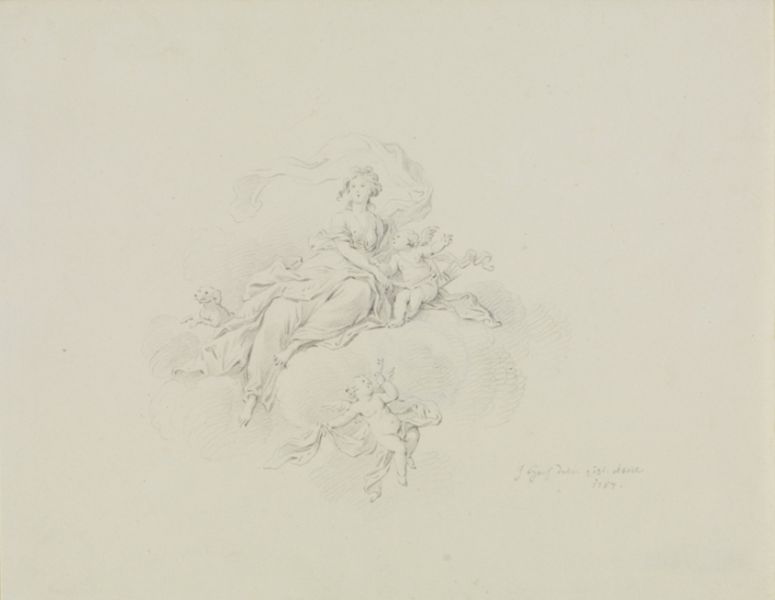
Titel: Vignette: Weiblicher Genius auf Wolken, mit zwei Putten und Hund
Künstler: Johann Jakob Hoch
Standort: Karlsruhe
Institution: Staatliche Kunsthalle Karlsruhe
Schlagwörter: akt, blätter, fuß, gemälde, himmel, nackt, rubens, schatten, weiß, wolken, sitzen, brust, busen, elegant, frau, grau, hell, kleid, schwarz, skizze, zeichnung, dame, hund, schal, schleier, tier, tuch, wolke, jung, arm, band, barock, blass, falten, hände, signatur, wind, gewand, sitzend, stoff, familie, kind, mutter, musik, hübsch, locken, zart, kinder, engel, engelchen, putte, putto, brüste, füße, schrift, liegen, studie, fahne, klein, monochrom, romantik, luft, wehen, weib, inschrift, zeigen, fein, unscharf, dirne, paradies, schweben, barfuß, liegende, jungfrau, stich, schwarzweiß, bleistift, allegorie, entwurf, mythologie, göttin, stift, weß, sturz, venus, rokokko, amor, putten, maria, putti, schwebend, nike, eleganz, europa, unschuld, barrock, wolk, lieblich, ruhende, hunf, aphrodite, himmlisch, lockn, iß, hund v, akind, aamor, hübsche, 1713, emtwuirf, schleier4